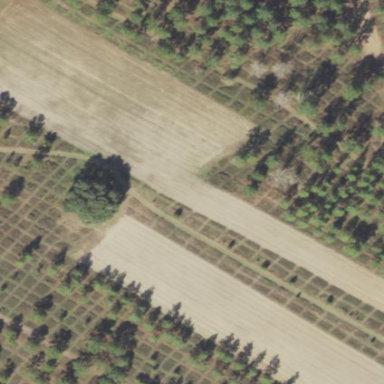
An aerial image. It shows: Orchard.